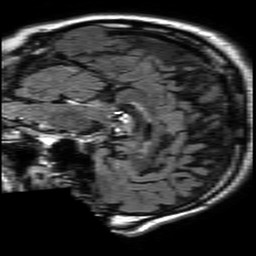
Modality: FLAIR
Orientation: sagittal
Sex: male
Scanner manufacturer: philips
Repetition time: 11 s
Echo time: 0.125 s